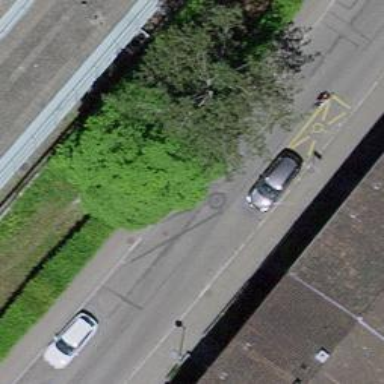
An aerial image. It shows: Residential road with separate asphalt sidewalk.